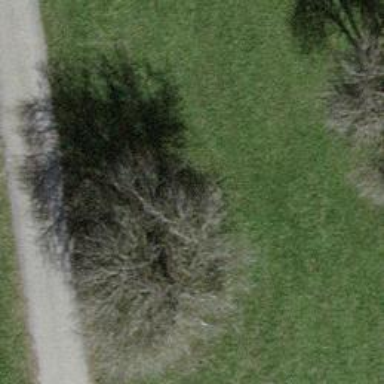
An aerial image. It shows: Urban tree adds touch of nature to the surroundings.